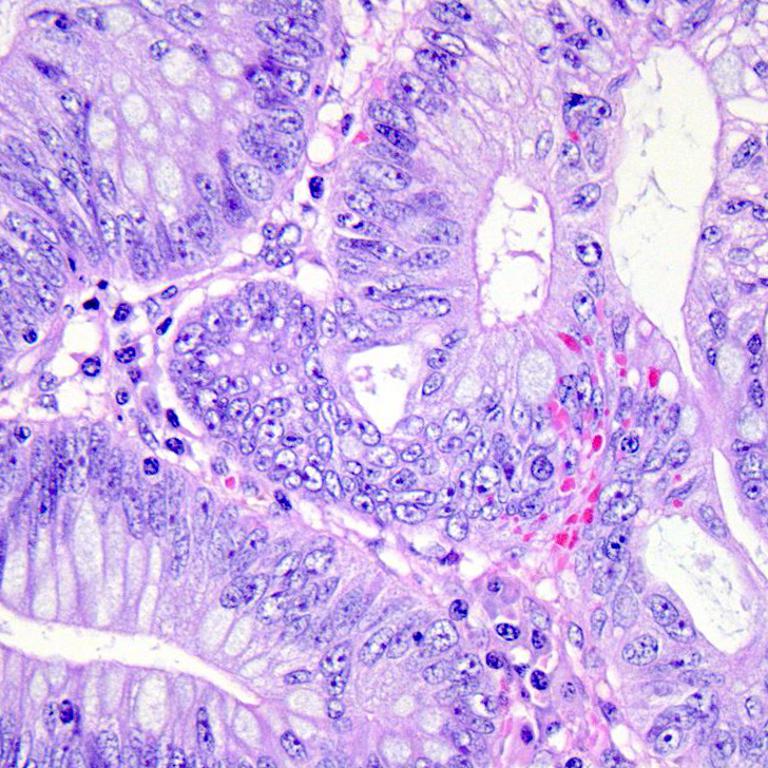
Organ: colon
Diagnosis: adenocarcinomas